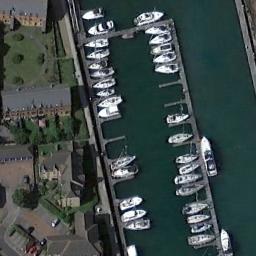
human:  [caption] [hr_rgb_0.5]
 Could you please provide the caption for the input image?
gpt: Only a few boats stopped in the upper left corner of the harbor .

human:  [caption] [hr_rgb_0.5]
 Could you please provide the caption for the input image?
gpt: There are many ships of different shapes and sizes in the harbor .

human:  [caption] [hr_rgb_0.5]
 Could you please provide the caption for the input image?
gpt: The harbor with lots of neatly docked boats is next to some buildings and a lawn and the color of the waters is green .

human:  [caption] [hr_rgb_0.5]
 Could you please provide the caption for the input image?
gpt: Many yachts are neatly arranged on the sea next to the harbor of the building, With some empty spaces left .

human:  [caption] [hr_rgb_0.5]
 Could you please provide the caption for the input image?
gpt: There are some buildings and ships at the harbor .